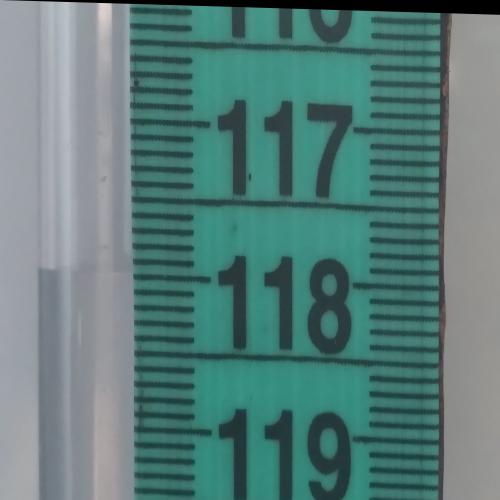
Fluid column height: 118.0 cm